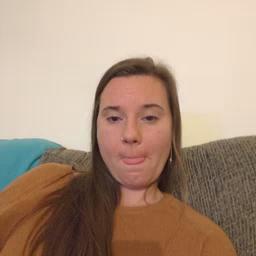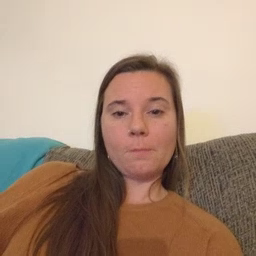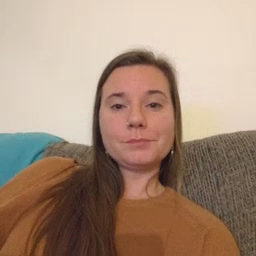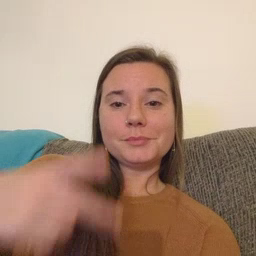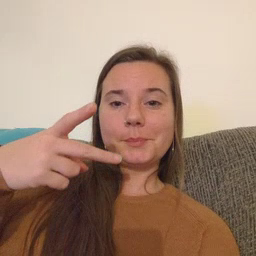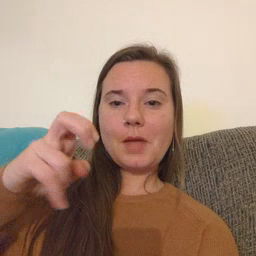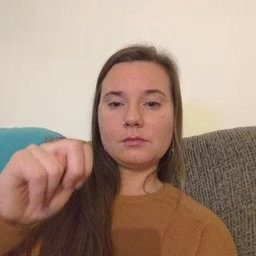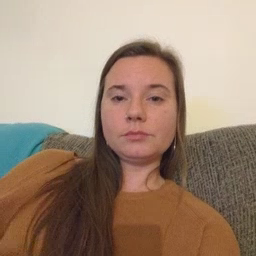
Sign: pen